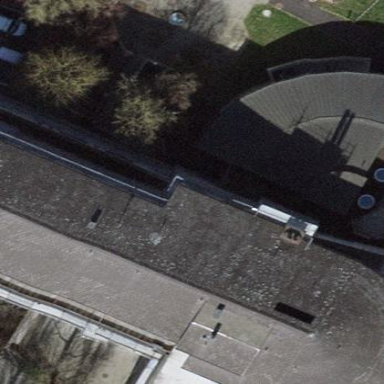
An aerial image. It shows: Building that serves as nursing home.